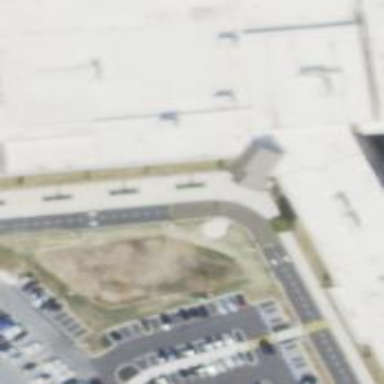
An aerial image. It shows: Parking space.